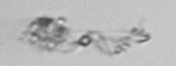
Label: detritus